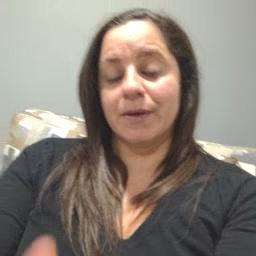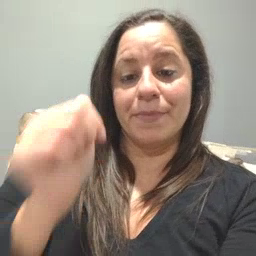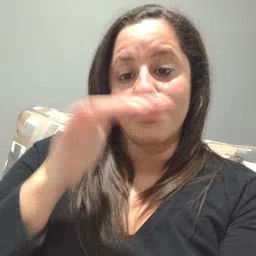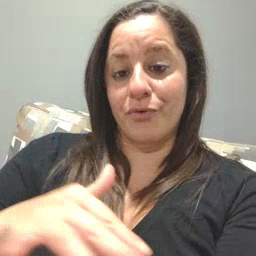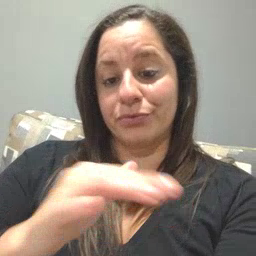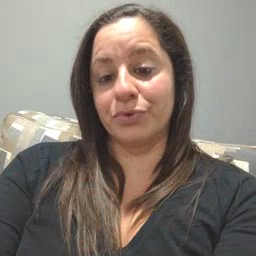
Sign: backyard